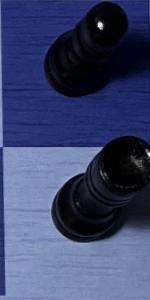
Label: Rook_Black